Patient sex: M
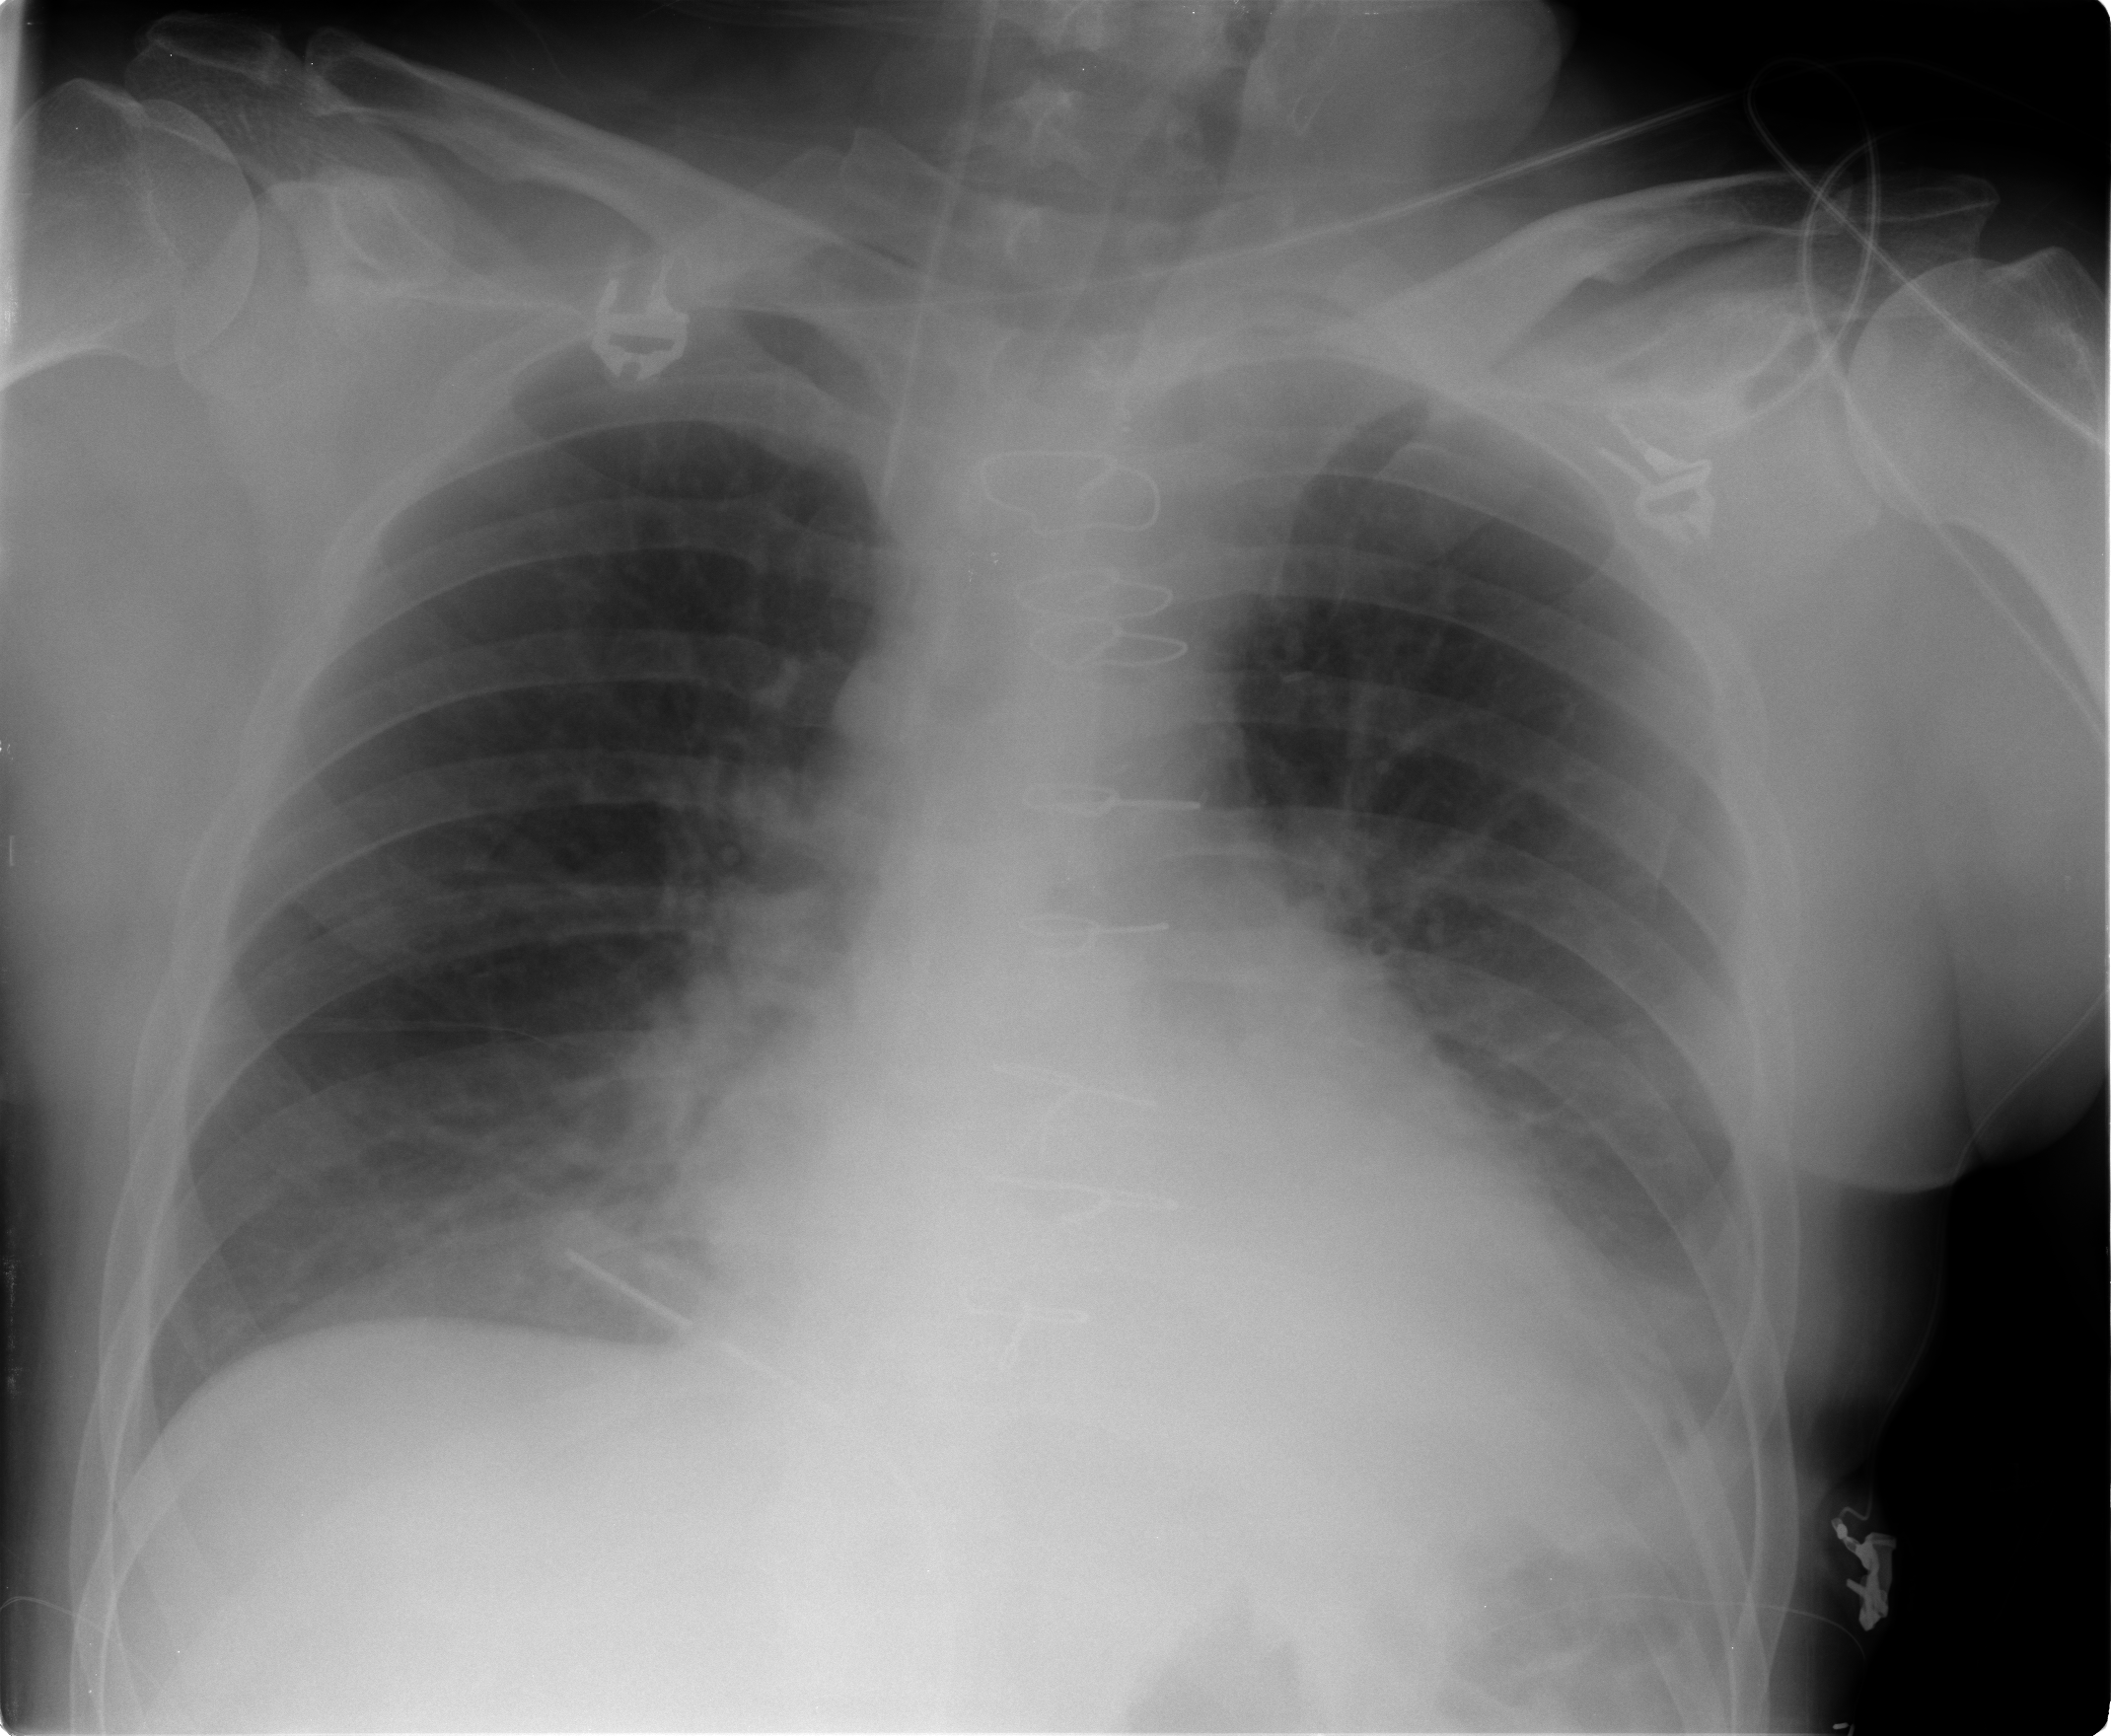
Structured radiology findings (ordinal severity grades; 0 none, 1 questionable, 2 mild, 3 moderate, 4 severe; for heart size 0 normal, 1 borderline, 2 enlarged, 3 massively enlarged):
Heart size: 2
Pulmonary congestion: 2
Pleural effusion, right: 0
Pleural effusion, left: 1
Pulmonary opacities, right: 0
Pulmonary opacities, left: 0
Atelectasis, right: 2
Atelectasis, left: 2